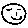
Label: smiley face